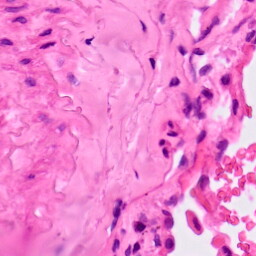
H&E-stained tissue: Lung